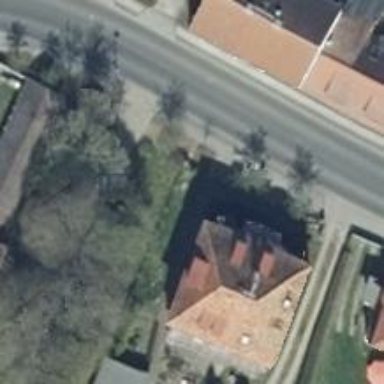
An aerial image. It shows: Residential building with hipped red roof and beige exterior.